Question: I created a table view like this:

I have a create button to create new rows and as you can see I defined a button for each row to delete that row by this code:
'''
int i = 0;
QPushButton *viewButton;
QStandardItemModel *model;
void MainWindow::on_pushButton_clicked()
{
model->appendRow(new QStandardItem(QString("")));
viewButton = new QPushButton();
viewButton->setText("Delete " + QString::number(i));
ui->tableView->setIndexWidget(model->index(i , 7), viewButton);
connect(viewButton , SIGNAL(clicked()) , this , SLOT(button_clicked()));
i++;
}
'''
and I created a slot for each button clicked for remove a row:
'''
void MainWindow::button_clicked()
{
// by this line I can get the sender of signal
QPushButton *pb = qobject_cast<QPushButton *>(QObject::sender());
}
'''
as you can see I know witch button sends signal and now I need to delete that row.
here is my question:
how can I get the row of sender button in table view to remove that row?
I searched everywhere and I didn't realise how to get the row and column of an item.
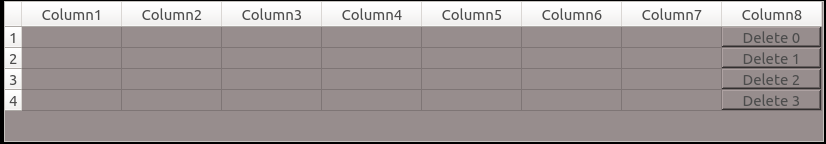
Answer: On workaround is to use 'QObject::setObjectName' and set some names to the buttons you add :
'''
viewButton.setObjectName(QString("%1").arg(i));
'''
And in 'button_clicked' slot you can retrieve the row number using the object name :
'''
void MainWindow::button_clicked()
{
// by this line I can get the sender of signal
QPushButton *pb = qobject_cast<QPushButton *>(QObject::sender());
int row = pb->objectName().toInt();
}
'''
Note that you should update object names after a row is removed.
Another way is to use the 'QSignalMapper' class which collects a set of parameterless signals, and re-emits them with integer, string or widget parameters corresponding to the object that sent the signal. So you can have one like:
'''
QSignalMapper * mapper = new QSignalMapper(this);
QObject::connect(mapper,SIGNAL(mapped(int)),this,SLOT(button_clicked(int)));
'''
When adding your buttons in each row of table view, you can connect the 'clicked()' signal of the button to the 'map()' slot of 'QSignalMapper' and add a mapping using 'setMapping' so that when 'clicked()' is signaled from a button, the signal 'mapped(int)' is emitted:
'''
viewButton = new QPushButton();
viewButton->setText("Delete " + QString::number(i));
ui->tableView->setIndexWidget(model->index(i , 7), viewButton);
QObject::connect(viewButton, SIGNAL(clicked()),mapper,SLOT(map()));
mapper->setMapping(but, i);
'''
This way whenever you click a button in a row, the 'mapped(int)' signal of the mapper is emitted containing the row number and consequently 'button_clicked' is called with a parameter containing the row number.
Also here you should update the mappings in 'button_clicked' slot since the row is removed when you click an item.